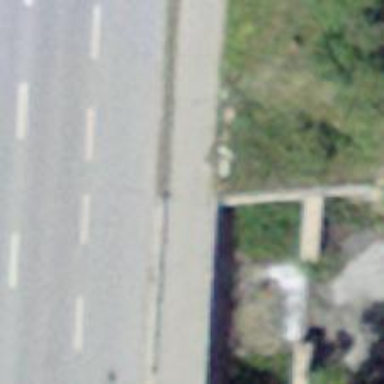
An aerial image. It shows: Track road with grade1 bridge.